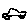
Label: car